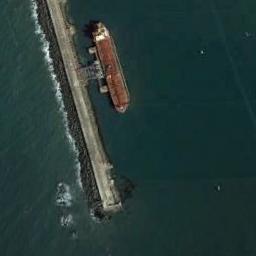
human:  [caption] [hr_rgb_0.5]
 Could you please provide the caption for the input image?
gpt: The orange ship is docked at the dock and the water is deep blue .

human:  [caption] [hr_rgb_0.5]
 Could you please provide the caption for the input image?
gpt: There is a ship in the blue water on the shore .

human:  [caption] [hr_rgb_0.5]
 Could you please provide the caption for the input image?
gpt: There is a ship beside the dock .

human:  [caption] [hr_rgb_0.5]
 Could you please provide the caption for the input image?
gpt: An orange tanker docked at the dock .

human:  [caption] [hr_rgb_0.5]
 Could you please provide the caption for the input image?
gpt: The ship is at the harbor .